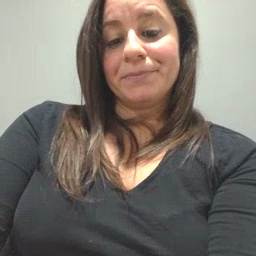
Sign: many